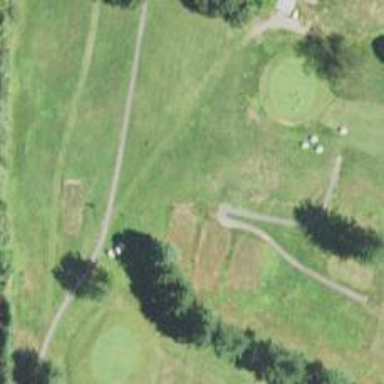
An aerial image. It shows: Path designated for golf carts.